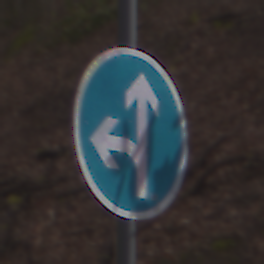
Verkehrszeichen: VorgeschriebeneFahrtrichtungGeradeausOderLinks
Umgebung: Outdoor, Nature
Tageszeit: Midday
Wetter: Overcast
Licht: Natural
Jahreszeit: Autumn
Kontrast: LowContrast